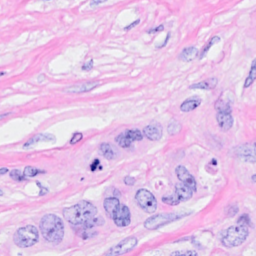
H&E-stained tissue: Breast